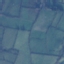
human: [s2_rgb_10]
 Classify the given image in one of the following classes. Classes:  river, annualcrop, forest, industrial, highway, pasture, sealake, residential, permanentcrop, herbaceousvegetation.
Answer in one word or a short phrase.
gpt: Pasture